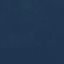
Land use / land cover: SeaLake